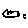
Label: cloud